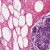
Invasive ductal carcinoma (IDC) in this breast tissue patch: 0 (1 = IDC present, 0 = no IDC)